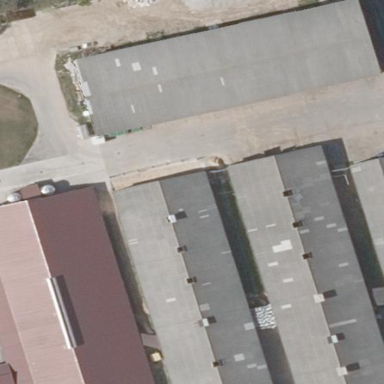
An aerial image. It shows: Cowshed building with gabled grey roof oriented along its length.